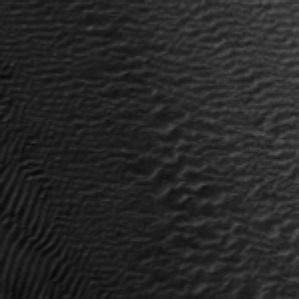
Label: frost